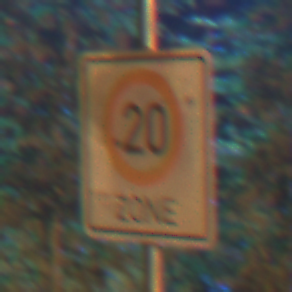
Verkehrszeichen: BeginnZone20
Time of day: Night
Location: Outdoor (Urban)
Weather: PartlyCloudy
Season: NotSpecified
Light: Artificial